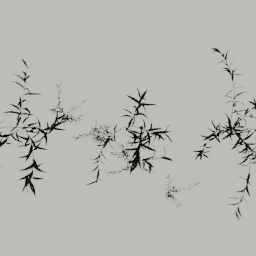
Label: nature